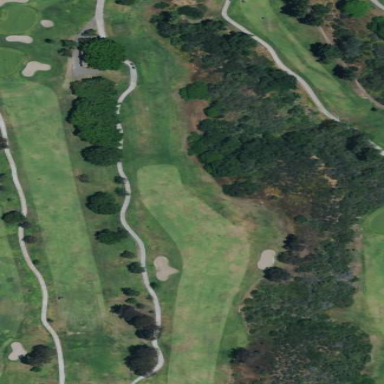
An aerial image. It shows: Grassy area designated as golf fairway.